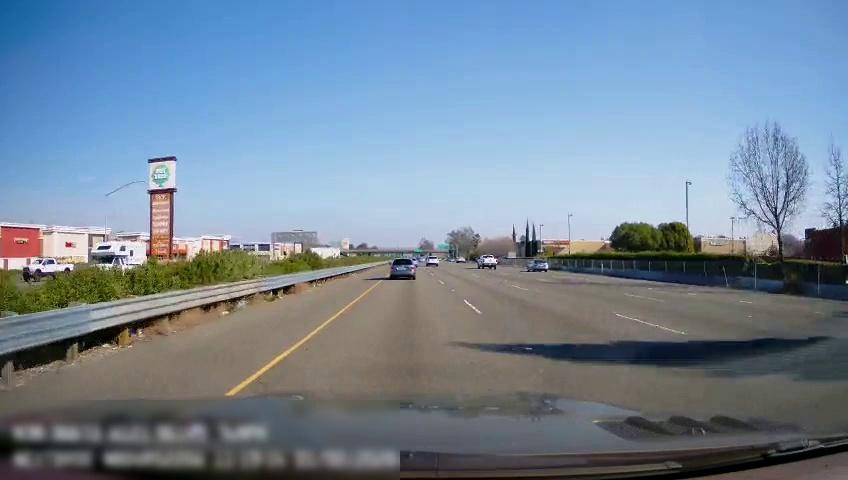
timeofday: Day
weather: Sunny
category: Drivable Space
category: Drivable Space
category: Vehicles | Car
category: Vehicles | Truck
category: Vehicles | Van
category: Vehicles | SUV
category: Vehicles | Car
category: Vehicles | Truck
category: Vehicles | Car
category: Vehicles | Car
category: Lanes | Current Lane
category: Lanes | Current Lane
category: Lanes | Alternate Lane
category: Lanes | Alternate Lane
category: Lanes | Alternate Lane
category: Traffic | Lights
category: Traffic | Lights